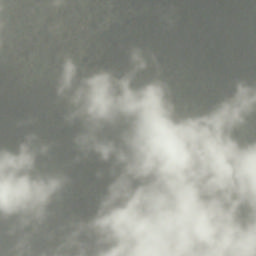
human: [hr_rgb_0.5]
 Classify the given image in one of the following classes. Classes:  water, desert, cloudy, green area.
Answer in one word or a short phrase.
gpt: cloudy